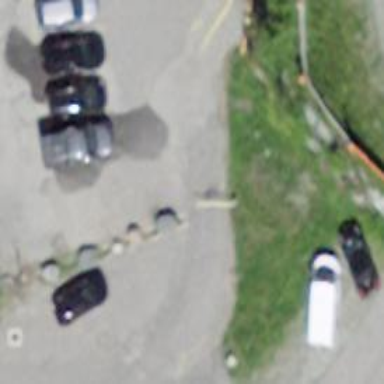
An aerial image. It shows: Lift gate barrier.